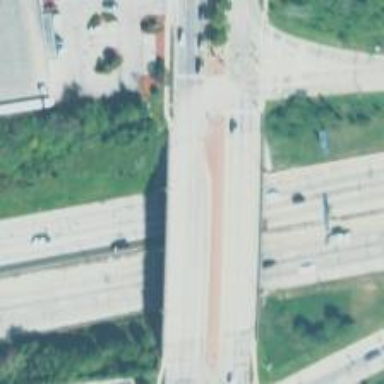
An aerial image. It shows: Asphalt road on secondary dual carriageway bridge.